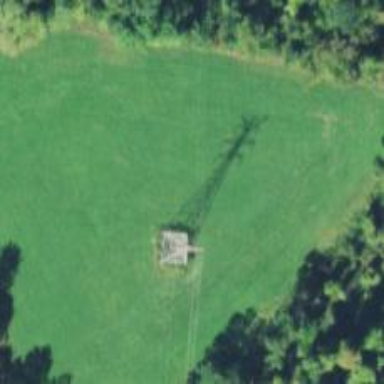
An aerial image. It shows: Lattice structure tower used for power distribution.